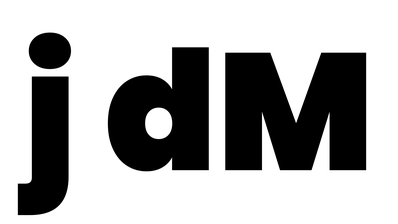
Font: Poppins-Black